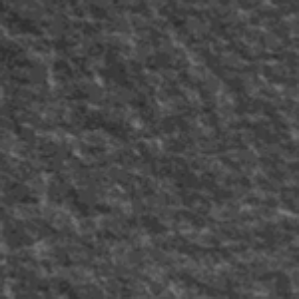
Label: frost